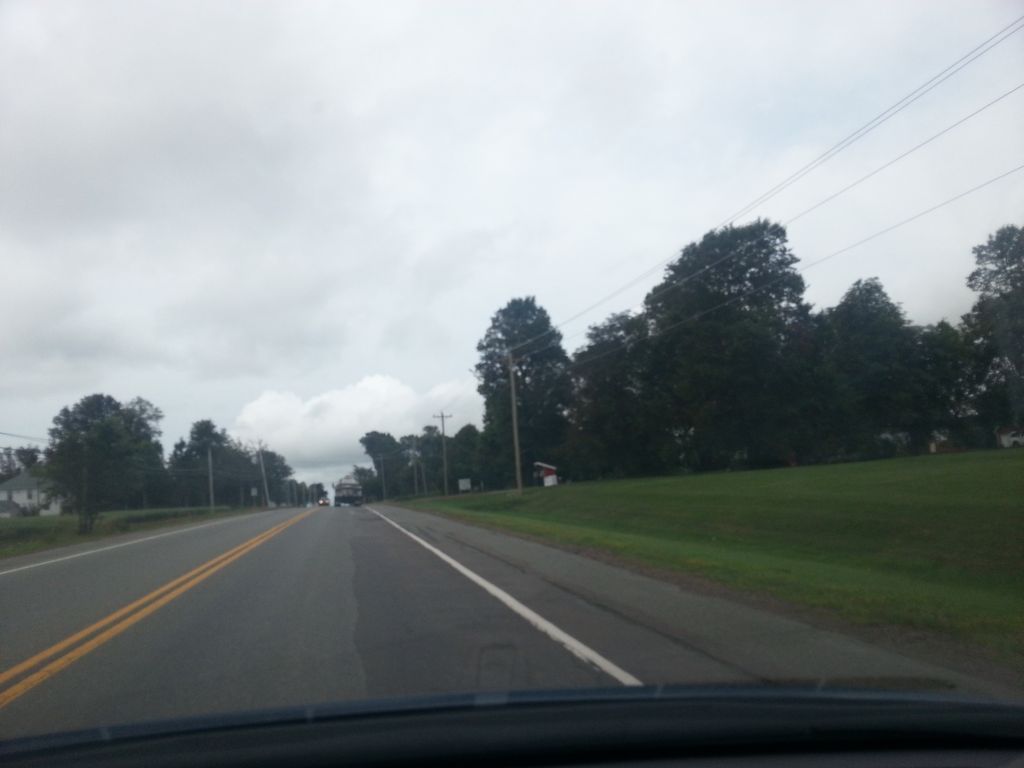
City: charlottetown